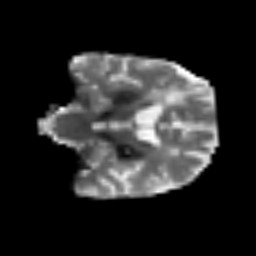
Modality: T2w
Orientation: coronal
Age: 53
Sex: male
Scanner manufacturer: siemens
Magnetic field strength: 3 T
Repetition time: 3.2 s
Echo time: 0.081 s